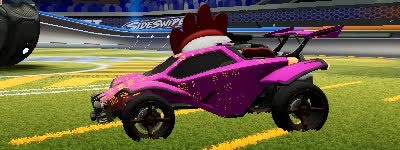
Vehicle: octane